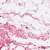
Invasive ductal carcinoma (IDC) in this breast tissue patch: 0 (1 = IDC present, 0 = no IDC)